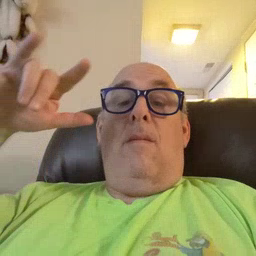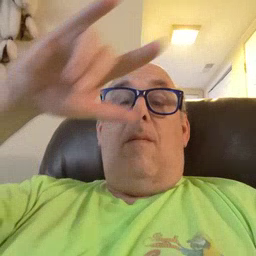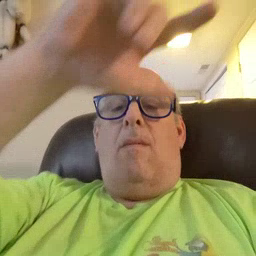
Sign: airplane